Question: '''
success: function(data){
$('#rightContent').prepend('<h2>' + data.information['myPosition'] + '</h2>');![enter image description here][1]
$.each(data.information.Firstname, function(key, value){
$('#rightContent').append('<span>' + value + '</span>');
});
}
'''

I need to put it on table or any good looking view. For firstname, middlename, lastname. Just a sample would be great. Thanks.
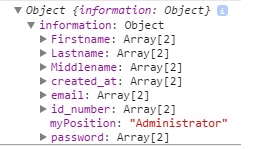
Answer: I hope this is what you're looking for... ()
'''
// this object is the object you showed above
var information = {
Firstname: ["Super","Bat"],
Lastname: ["Man","Woman"],
Middlename: ["Freakin","Na Na Na Na"]
};
// hold an array for the rows we will need
// also creater the header row
var rows = [];
var $header = $("<tr/>");
// create the table
var $table = $("<table/>");
// for each item in your information object
// you may need to limit this to first/last/middle
for( item in information ) {
// Store the item, I couldnt think of a proper name
var level = information[item];
var levelName = item;
// append the object name to the header
$header.append("<td>"+ levelName +"</td>");
// now append all the items in the array for this item
for( item in level ) {
// because this loops, we only want to set the row once,
// so set it to itself first if it's empty.
rows[item] = rows[item] || $("<tr/>");
rows[item].append("<td>" + level[item] + "</td>");
}
}
// now see how many items were added to the
// rows array, and add them all to the table
for( item in rows ) {
$table.append( rows[item] );
}
// insert the header at the start.
$table.prepend( $header );
// add your table to the body ( change this as needed );
$("body").append( $table );
'''
'''
<script src="https://ajax.googleapis.com/ajax/libs/jquery/2.0.0/jquery.min.js"></script>
'''